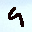
Label: 9